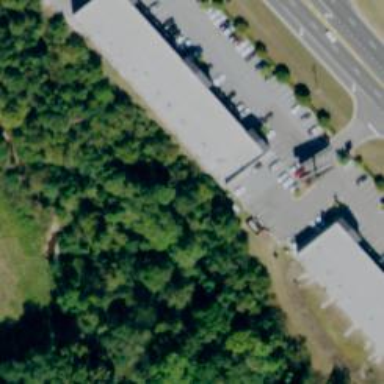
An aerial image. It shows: Commercial building.